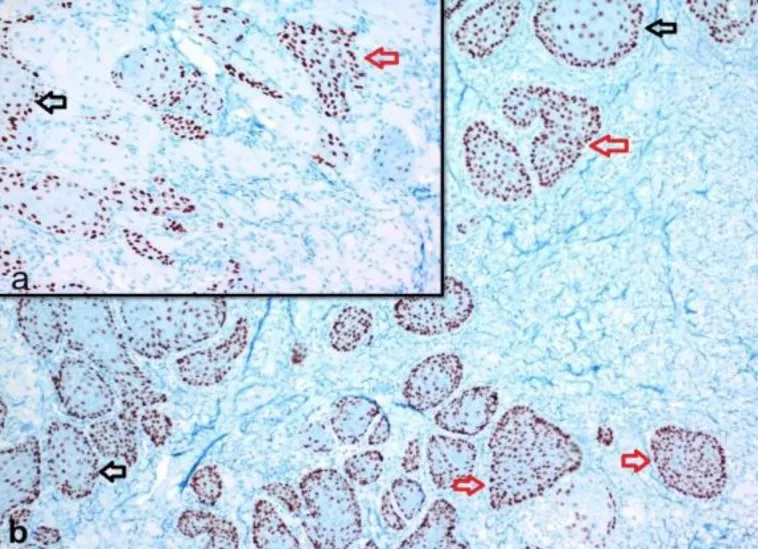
While a diffuse and full-layered positive staining with Ki-67 is present on epithelium of atypical squamous islands (red arrow), a limited staining is present on basal-parabasal layers of non-neoplastic epithelium (black arrow) (Ki-67, x200).
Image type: pathology (immunostaining)